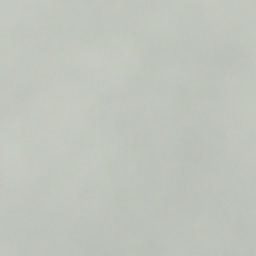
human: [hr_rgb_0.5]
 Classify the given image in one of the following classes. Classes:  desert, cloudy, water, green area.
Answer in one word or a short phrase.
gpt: cloudy